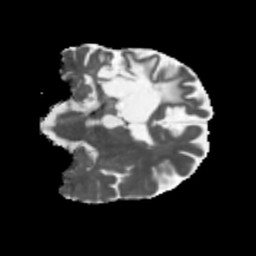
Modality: MD
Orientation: coronal
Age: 57
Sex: male
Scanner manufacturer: siemens
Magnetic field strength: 3 T
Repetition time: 5.47 s
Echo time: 0.0854 s